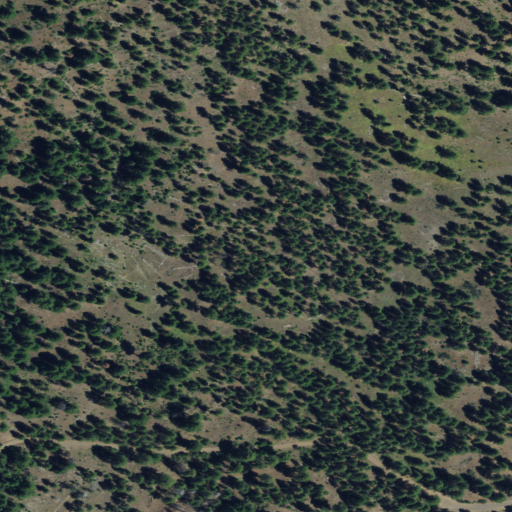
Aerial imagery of plain(s) in Oregon named Telephone Flat containing only evergreen forest